Question: I implement a method that blurs an image using a Gaussian like this:
'''
- image I , size = WxH
- kernel K , size = MxM
- padded the kernel PD to the size of the image
i.e for an image 5x5 and a kernel 3x3 after padding the kernel looks like:
0 0 0 0 0
0 x x x 0
0 x x x 0
0 x x x 0
0 0 0 0 0
where X is the value from the original kernel
- performed 2d fft on the padded kernel PD (FFT_K)
- performed 2d fft on the image I (FFT_I)
- multiplied FFT_I * FFT_K (FFT_RES)
- perfomed fft on FFT_RES
- shifted the FFT_RES (RESULT)
'''
The result contains some aliasing on the edges.
Here is the result:

If you notice in the right image you will see that it is aliased in both dimensions.
Is the above algorithm correct?
The implementation is with C++ and fftw3.
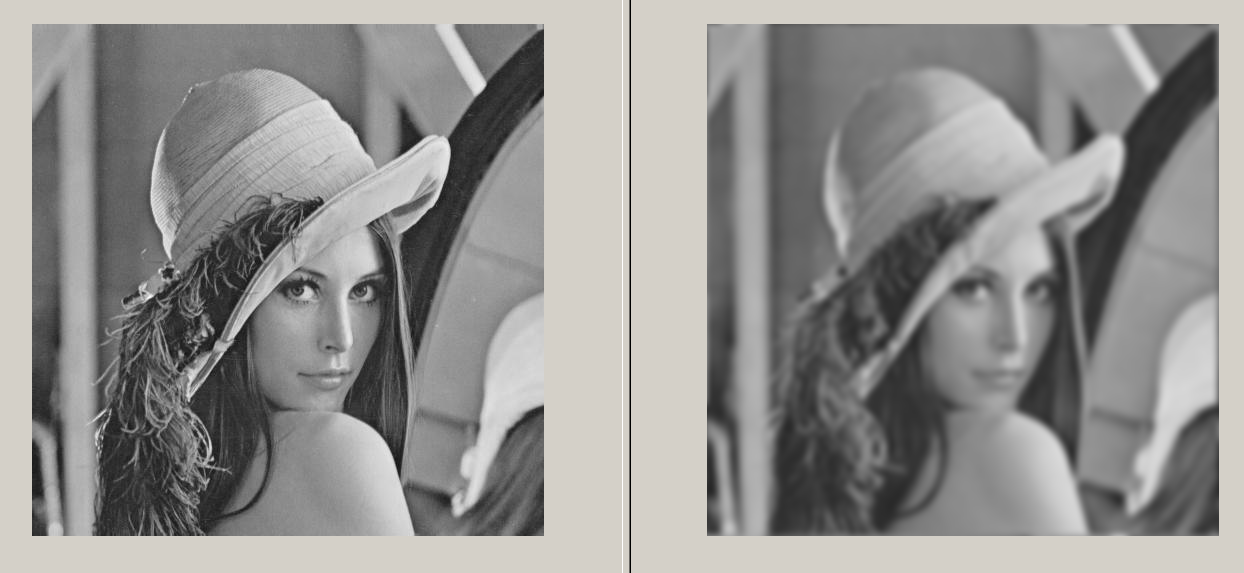
Answer: Your above algorithm is correct with a slight caviate.
When you pad your image with 0's, those zeros are actually used in the convolution. In the FFT space, this will add huge high freqency components around the edge of the image. In non-FFT space, this means that, up to 1-the kernel size on the edge, the 0's are rolled in, which will give you odd looking results on the edge. People typically handle this in two ways:
1. Simply throw out 1 kernel size border around the image after convolution.
2. Mirror the edge into the pad instead of filling it with zeros.
For best results, I'll often do both 1 and 2 (to get an actual image and to eliminate the high frequency edge in the Fourier space).